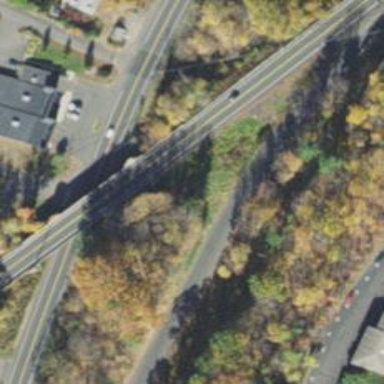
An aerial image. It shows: Trunk link highway.